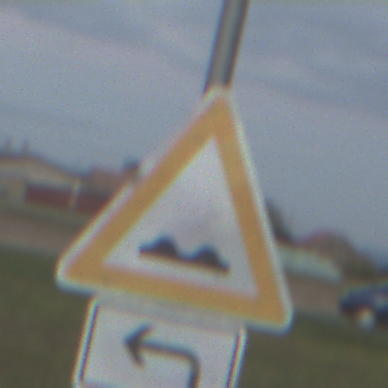
Verkehrszeichen: UnebeneFahrbahn
Zusatzzeichen unten: RichtungsangabeDurchPfeile2
Umgebung: Outdoor, Nature
Tageszeit: SunriseSunset
Wetter: PartlyCloudy
Licht: Natural
Jahreszeit: NotSpecified
Kontrast: LowContrast